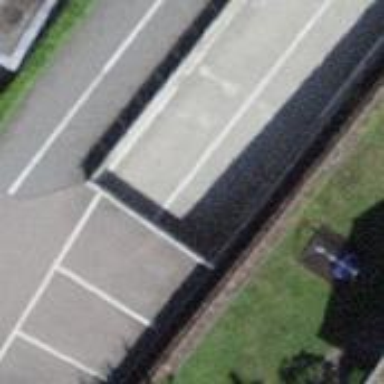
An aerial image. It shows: Parking entrance.